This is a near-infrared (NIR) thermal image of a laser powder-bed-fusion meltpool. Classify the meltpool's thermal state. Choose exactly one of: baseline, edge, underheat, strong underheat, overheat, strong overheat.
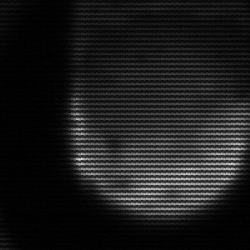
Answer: edge